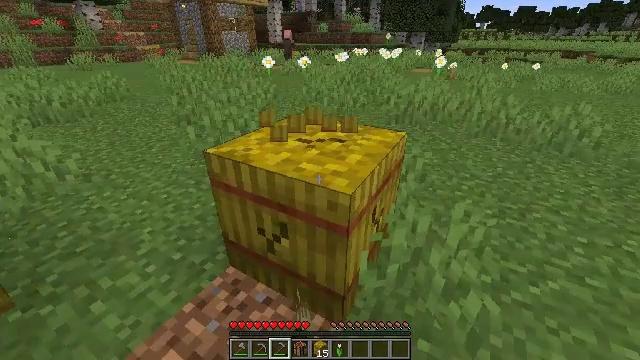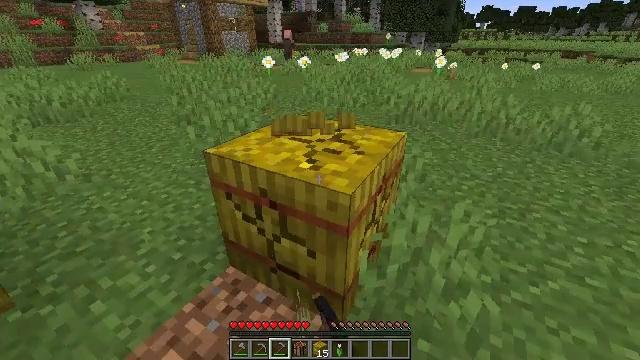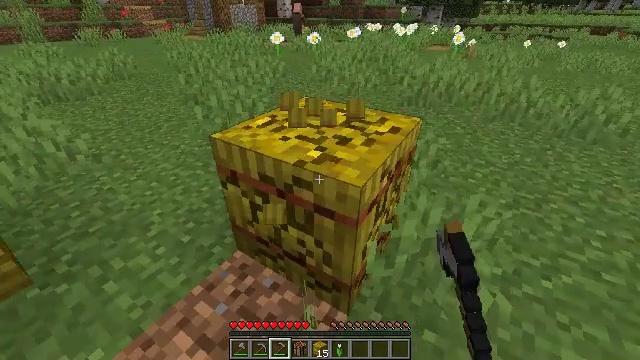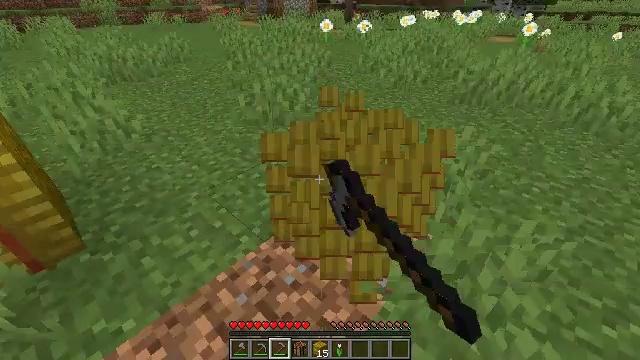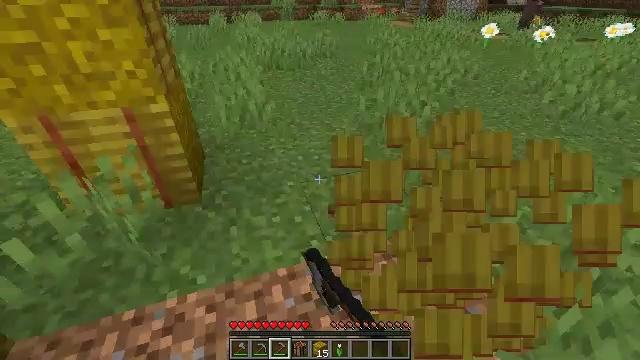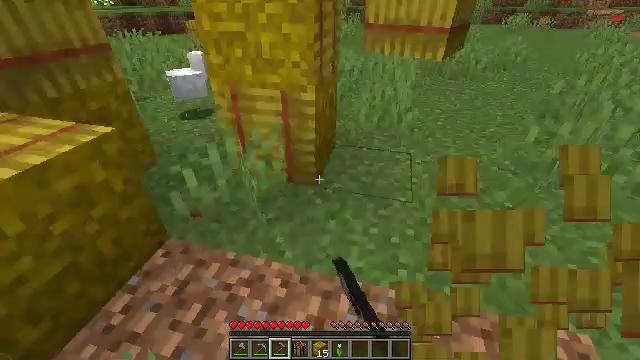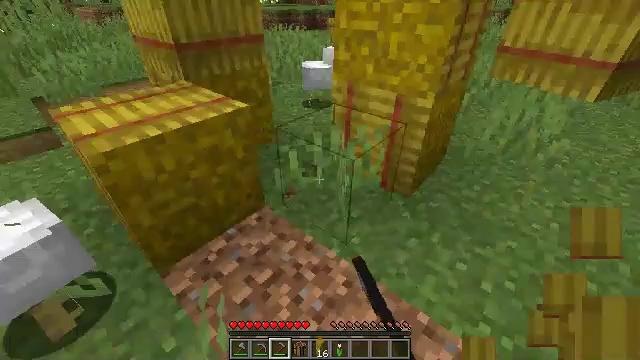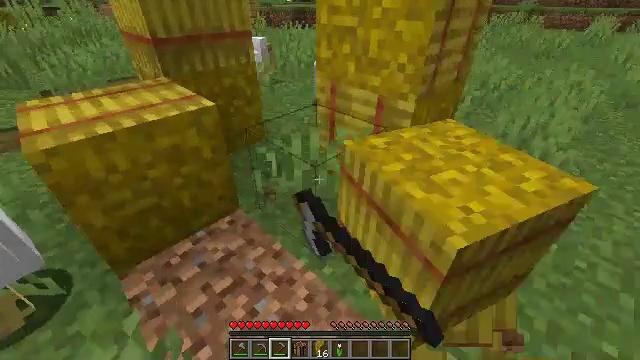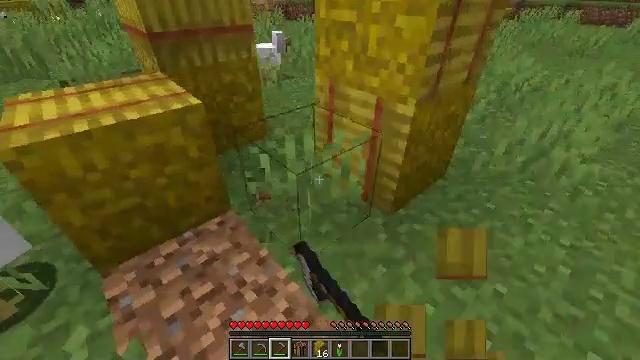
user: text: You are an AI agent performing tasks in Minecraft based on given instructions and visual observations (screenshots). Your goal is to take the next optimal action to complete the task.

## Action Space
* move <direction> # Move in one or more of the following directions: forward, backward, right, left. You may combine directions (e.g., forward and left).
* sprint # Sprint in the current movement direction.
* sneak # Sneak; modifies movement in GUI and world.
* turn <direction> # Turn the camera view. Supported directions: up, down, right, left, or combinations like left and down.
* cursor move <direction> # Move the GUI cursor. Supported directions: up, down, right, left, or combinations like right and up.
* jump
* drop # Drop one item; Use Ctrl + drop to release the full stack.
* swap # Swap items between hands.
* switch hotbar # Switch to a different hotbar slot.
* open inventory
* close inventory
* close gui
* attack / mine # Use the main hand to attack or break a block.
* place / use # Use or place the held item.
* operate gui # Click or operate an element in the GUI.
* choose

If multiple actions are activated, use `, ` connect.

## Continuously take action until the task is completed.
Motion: motion action
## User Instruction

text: Collect a hay block for crafting.
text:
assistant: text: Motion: attack / mine
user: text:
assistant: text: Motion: move forward, turn left and down, attack / mine
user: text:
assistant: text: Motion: move forward and move right, turn left and down, attack / mine
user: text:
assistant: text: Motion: move forward and move right, turn left, attack / mine
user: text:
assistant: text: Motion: move forward and move right, turn left, attack / mine
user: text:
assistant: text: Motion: move forward and move right, turn left, attack / mine
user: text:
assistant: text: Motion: move forward and move right, turn left, attack / mine
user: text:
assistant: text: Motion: move forward and move right, turn left, attack / mine
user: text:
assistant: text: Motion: attack / mine